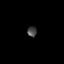
Tissue: lung
Cell type: Others
Senescence score: 0.5843
Nuclear area (px): 97
Mean DAPI intensity: 70.68